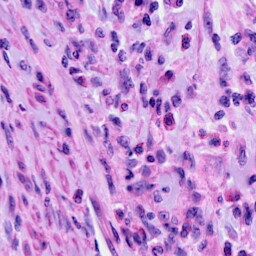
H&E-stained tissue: Cervix